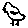
Label: bird